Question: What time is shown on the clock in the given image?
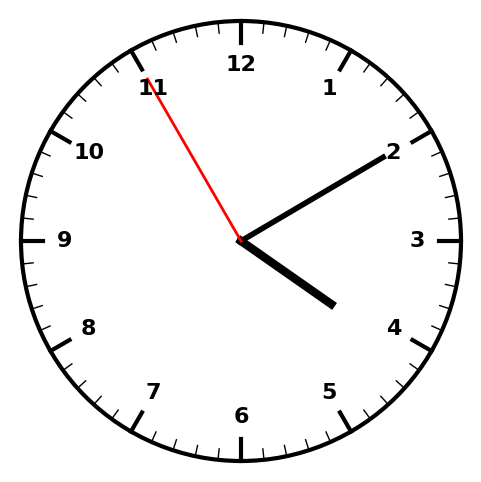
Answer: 04:09:55